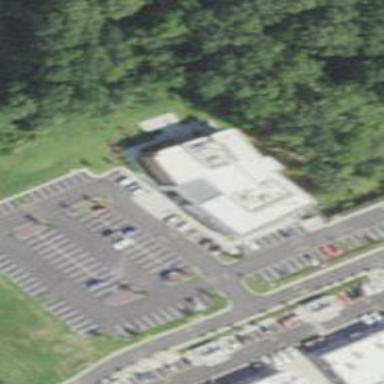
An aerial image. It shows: Library building.